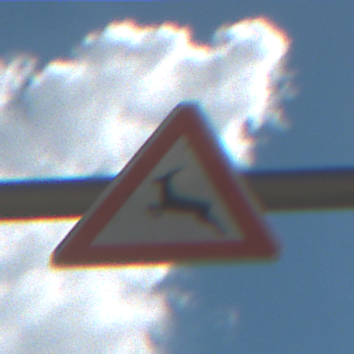
Verkehrszeichen: WildwechselRechts
Umgebung: Outdoor, Nature
Tageszeit: Midday
Wetter: PartlyCloudy
Licht: Natural
Jahreszeit: Autumn
Kontrast: HighContrast